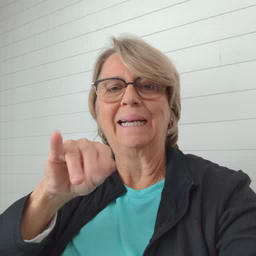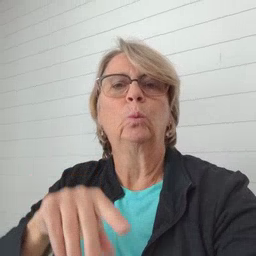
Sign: into